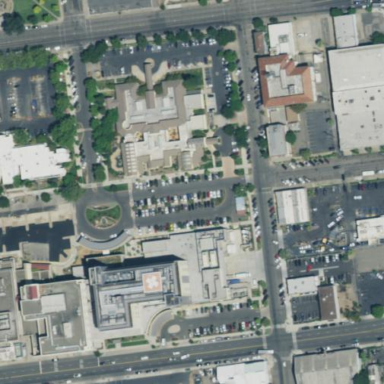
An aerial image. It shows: Hospital providing healthcare services.